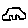
Label: car